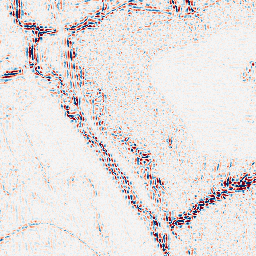
Category: wavelet
Decomposition family: wavelet_dwt
Decomposition parameters: wavelet: coif2
level: 2
Upsampling method: edge_directed
Upsampling parameters: scale: 4
Upsampling scale: 4